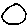
Label: circle